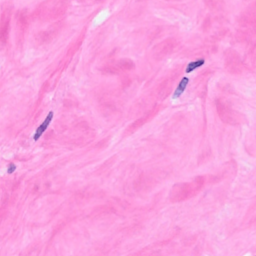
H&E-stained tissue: Breast